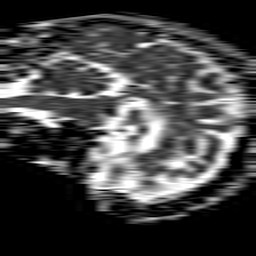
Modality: ADC
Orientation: sagittal
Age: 54
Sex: male
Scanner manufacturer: philips
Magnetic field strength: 1.5 T
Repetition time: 4.6 s
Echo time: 0.08631 s